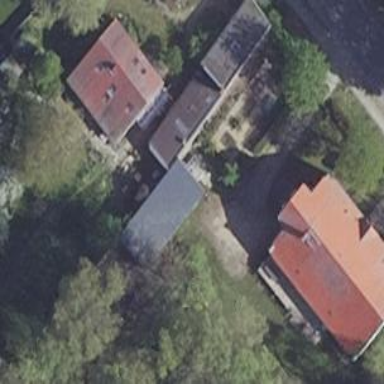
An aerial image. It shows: Shed.